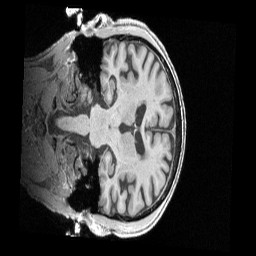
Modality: T1w
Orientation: coronal
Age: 76
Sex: male
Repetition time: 2.4 s
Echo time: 0.00222 s